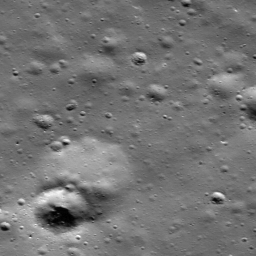
Host type: background_regolith
Lunar coordinates: latitude nan, longitude nan